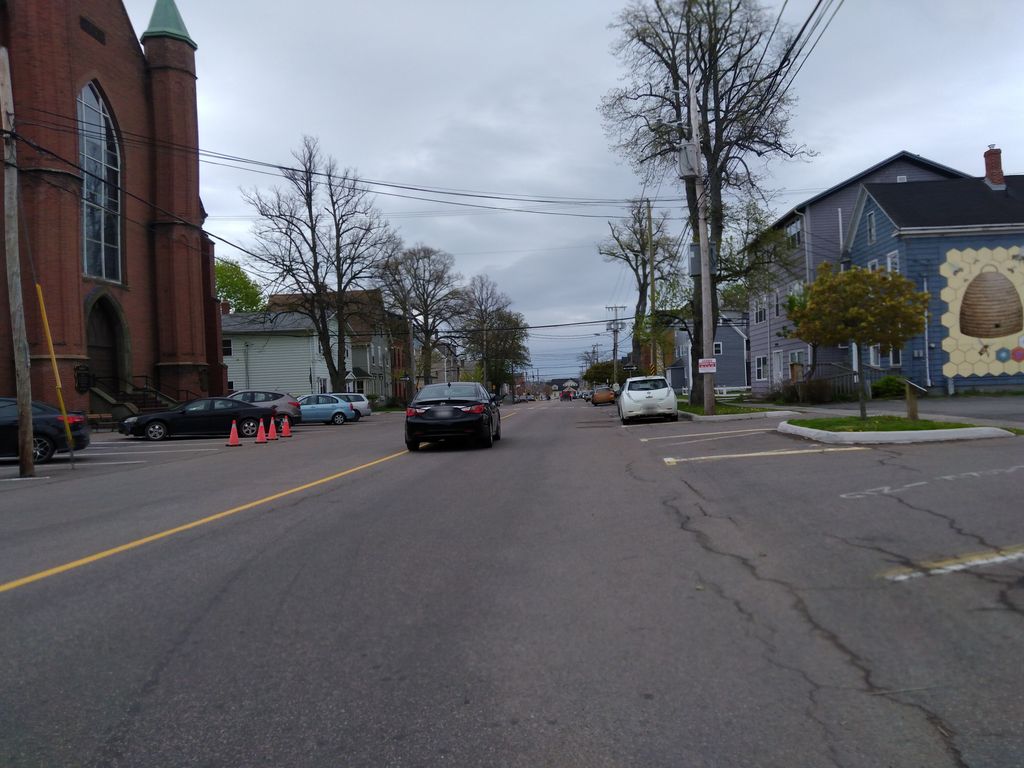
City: charlottetown